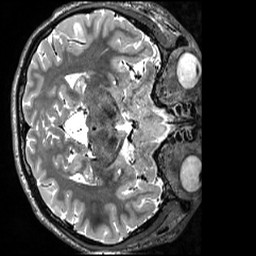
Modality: T2w
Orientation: axial
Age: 26
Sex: male
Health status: healthy
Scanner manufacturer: siemens
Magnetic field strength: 3 T
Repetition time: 3.2 s
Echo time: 0.563 s